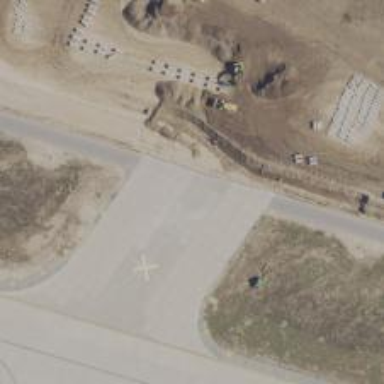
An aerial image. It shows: View of taxiway at the airport.